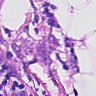
Metastatic tissue present: yes